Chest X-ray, AP view. Patient: 49 years old, sex F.
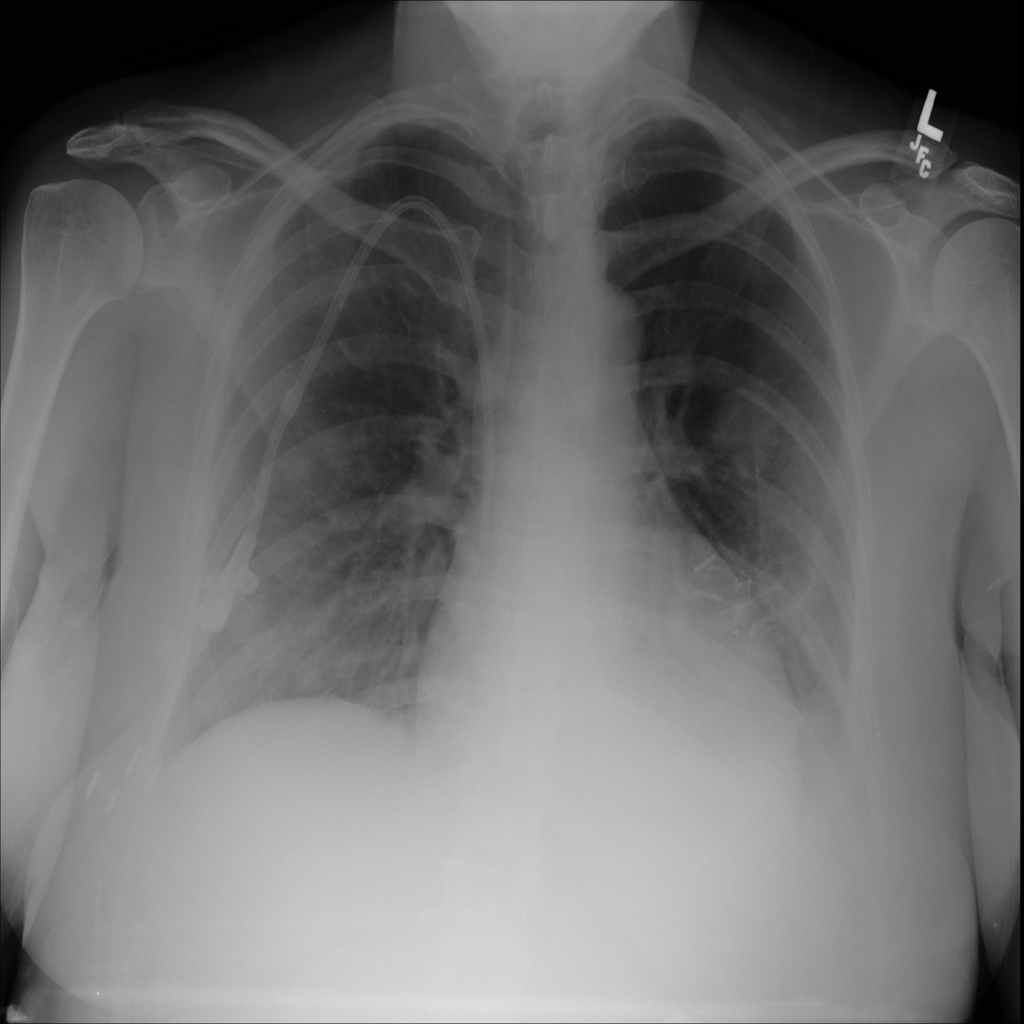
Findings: Effusion, Mass